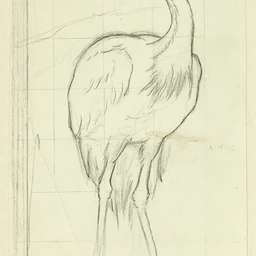
Title: Standing Bird
Artist: Henry Stacy Marks
Caption: standing bird, graphite, squaring (transferring technique), paper (fiber product), drawings (visual works), prints and drawing, henry stacy marks, a work made of graphite, squared, on ivory wove paper, drawing and watercolor, prints and drawings, art institute of chicago